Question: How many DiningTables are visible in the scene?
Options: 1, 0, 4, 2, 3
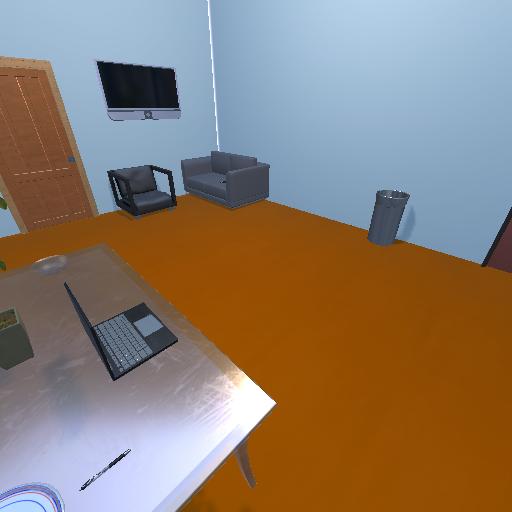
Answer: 1